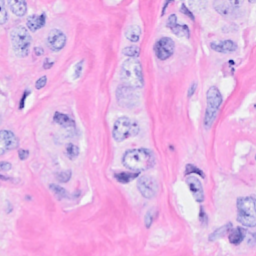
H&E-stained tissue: Breast